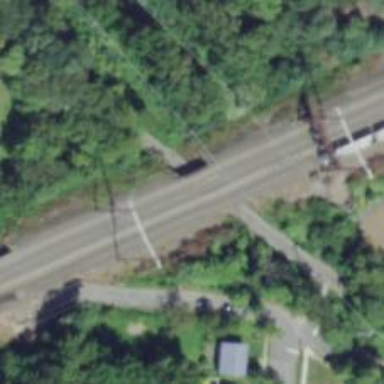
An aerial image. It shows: Bridge with electrified railway tracks featuring contact line.